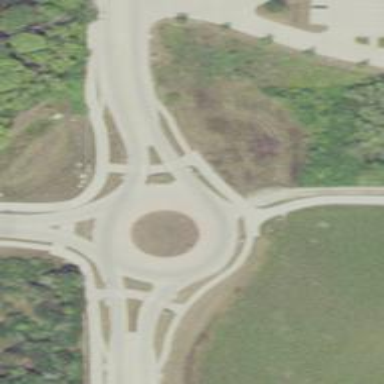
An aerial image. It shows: Roundabout at tertiary road junction.